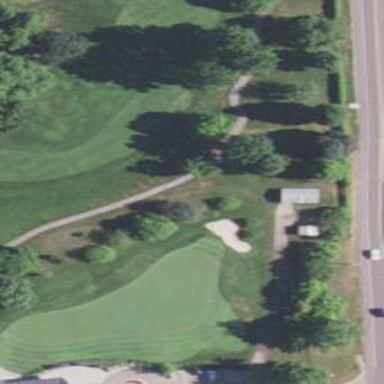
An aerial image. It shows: Golf fairway surrounded by grass.